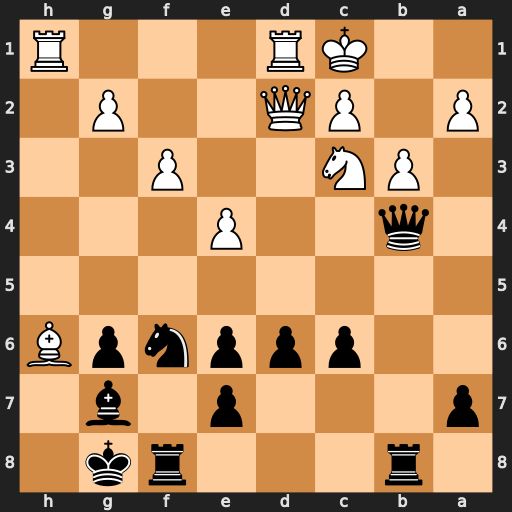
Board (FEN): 1r3rk1/p3p1b1/2pppnpB/8/1q2P3/1PN2P2/P1PQ2P1/2KR3R
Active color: b
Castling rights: -
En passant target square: -
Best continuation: Nxe4 fxe4 Bxc3 Qxc3 Qxc3